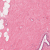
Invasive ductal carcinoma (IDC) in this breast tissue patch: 0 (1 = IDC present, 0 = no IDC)